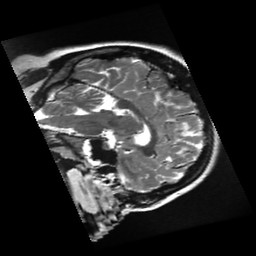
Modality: T2w
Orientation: sagittal
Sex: female
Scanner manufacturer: ge
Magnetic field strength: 3 T
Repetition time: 5 s
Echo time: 0.1022 s